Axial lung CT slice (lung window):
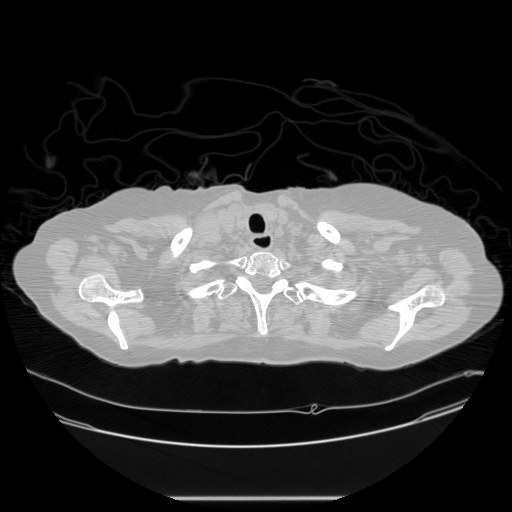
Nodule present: no